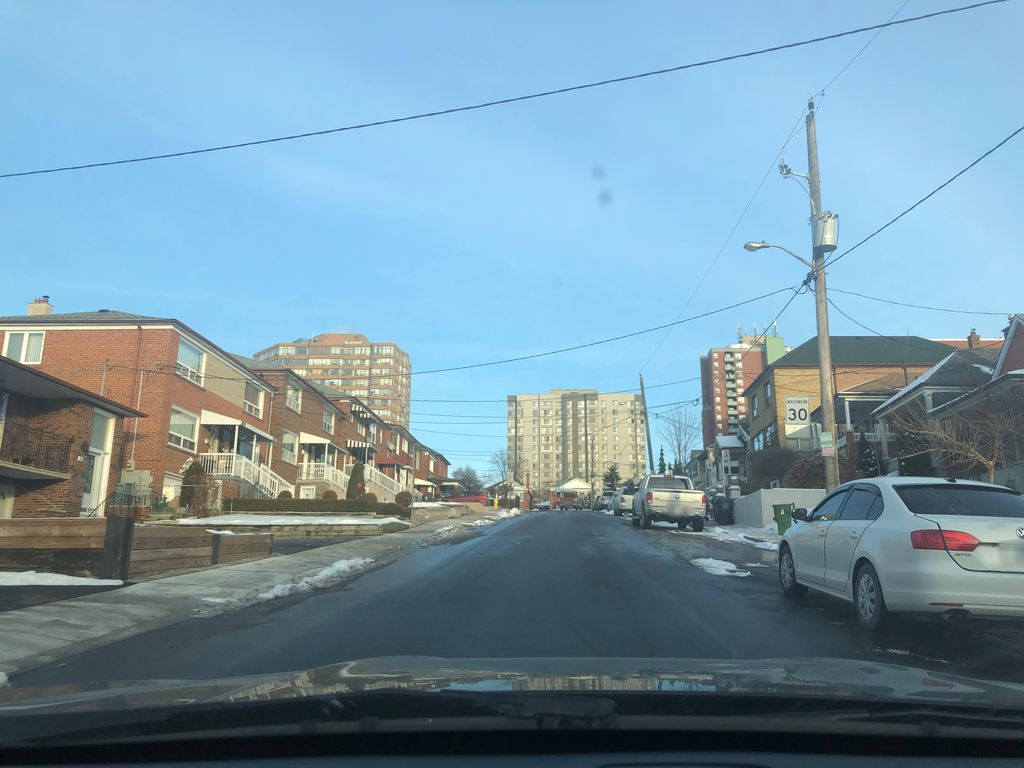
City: toronto